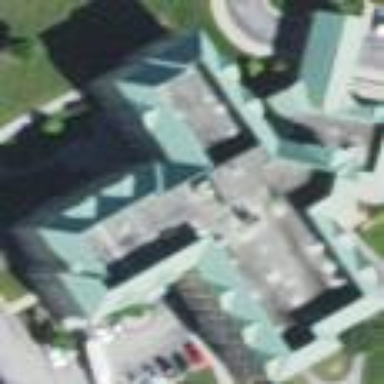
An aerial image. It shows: Building.